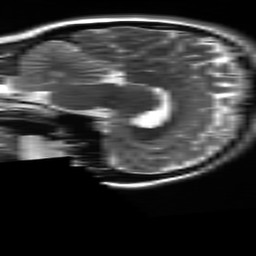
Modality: T2w
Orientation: sagittal
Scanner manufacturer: ge
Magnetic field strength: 3 T
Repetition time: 6.255 s
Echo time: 0.1014 s